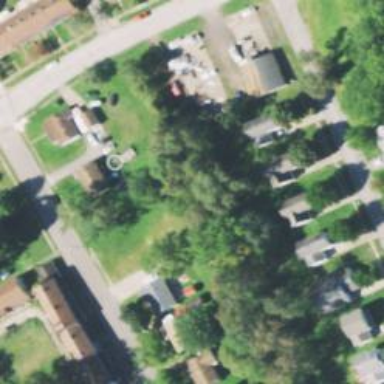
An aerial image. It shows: Neighborhood.